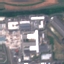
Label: Industrial